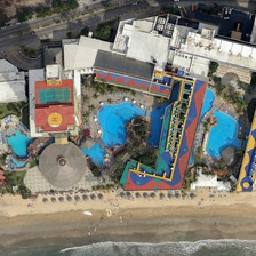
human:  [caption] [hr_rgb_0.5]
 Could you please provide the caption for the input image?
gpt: There are many large outdoor swimming pools in the resort.

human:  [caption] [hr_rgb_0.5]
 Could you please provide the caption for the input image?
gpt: There are many large outdoor pools in the resort.

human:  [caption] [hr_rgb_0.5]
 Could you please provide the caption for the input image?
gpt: The resort has many large outdoor pools.

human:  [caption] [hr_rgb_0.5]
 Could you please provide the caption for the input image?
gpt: There are many large swimming pools in the resort.

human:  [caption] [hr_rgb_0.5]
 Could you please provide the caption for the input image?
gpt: There are lots of great outdoor pools at the resort.